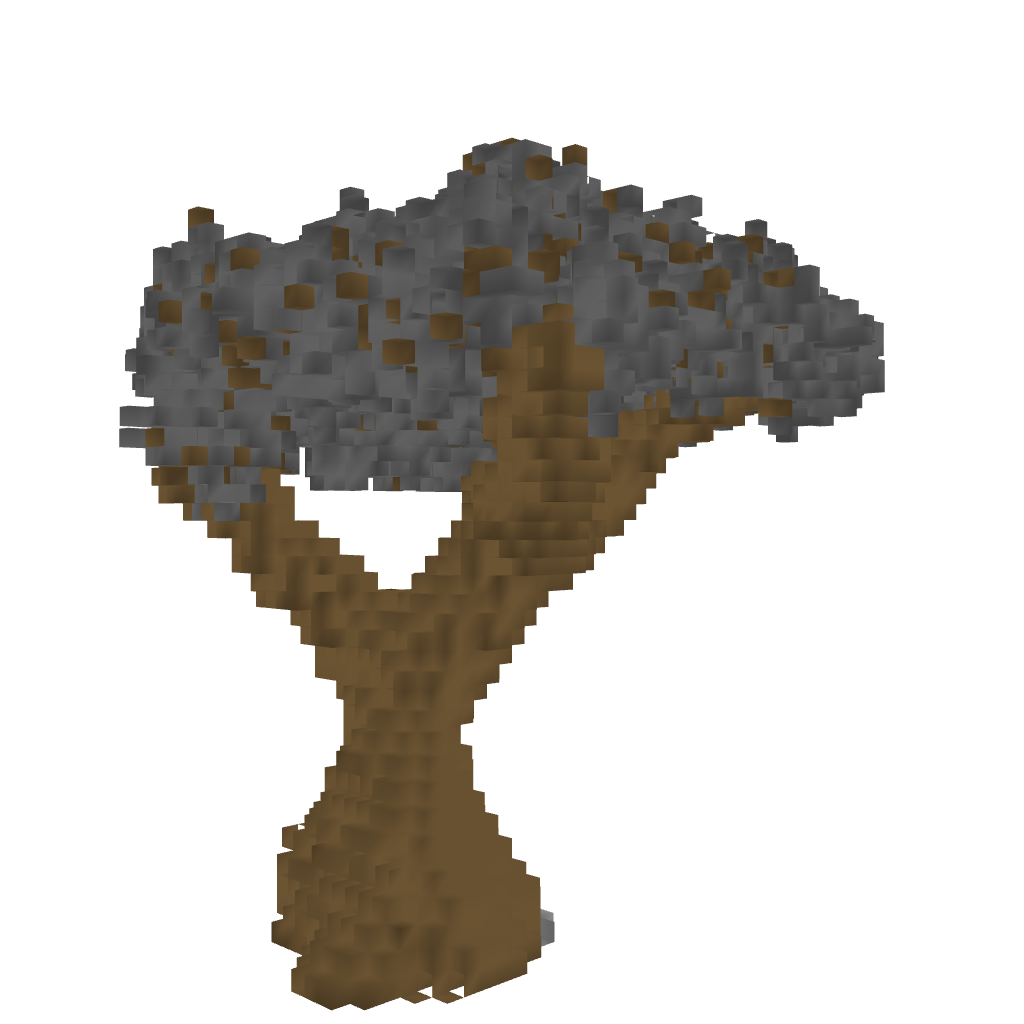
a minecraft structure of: Big tree